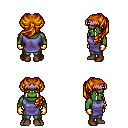
a pixel art fantasy rpg character, male body template, orc, green skin, chain tabard jacket, teal pants, dark blonde princess hairstyle, purple tiara, gold gloves, brown shoes, four views (front, back, left, right), 2x2 character sprite sheet, small pixel art, hard edges, no anti-aliasing